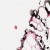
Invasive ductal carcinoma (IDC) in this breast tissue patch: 0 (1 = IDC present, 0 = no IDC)